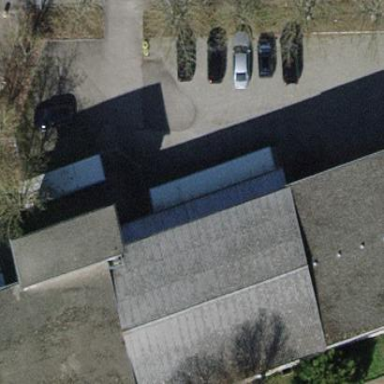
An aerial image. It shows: Commercial building.